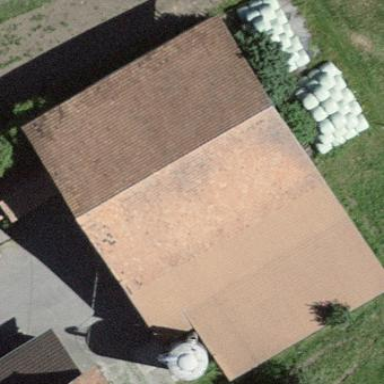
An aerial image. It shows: Barn.